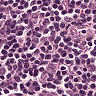
Metastatic tissue present: no